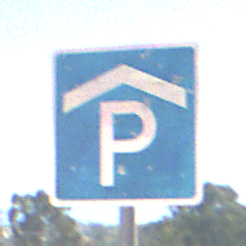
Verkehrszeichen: Parkhaus
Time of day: MorningAfternoon
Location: Outdoor (RoadRail)
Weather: Clear
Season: NotSpecified
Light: Natural